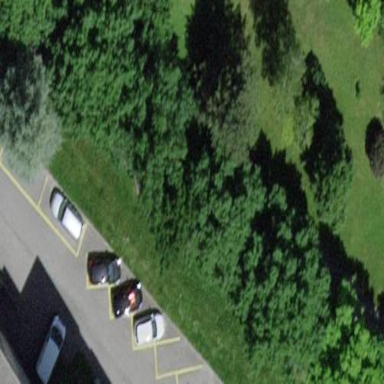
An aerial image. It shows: Park with broadleaved trees.